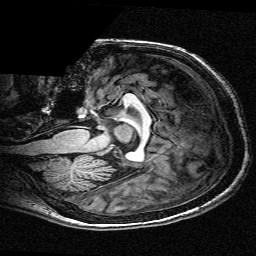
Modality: T1w
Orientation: sagittal
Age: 30
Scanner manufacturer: siemens
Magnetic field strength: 3 T
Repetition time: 2.3 s
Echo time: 0.00336 s